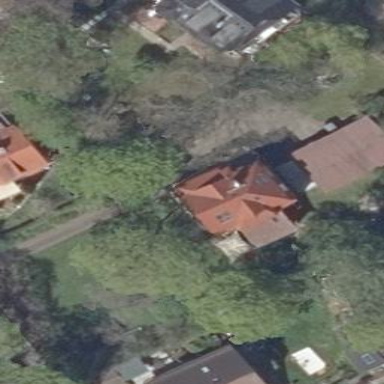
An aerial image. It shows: Detached building with gambrel roof.